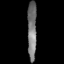
Tissue: prostate
Cell type: Fibroblasts
Senescence score: 0.9038
Nuclear area (px): 517
Mean DAPI intensity: 120.708